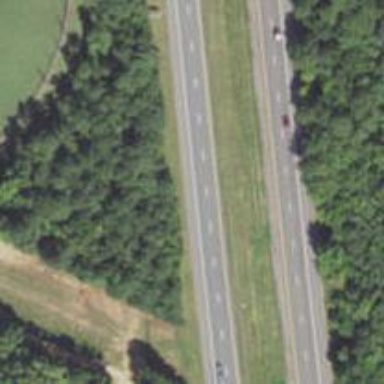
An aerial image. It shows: Motorway.